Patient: sex F, age 33
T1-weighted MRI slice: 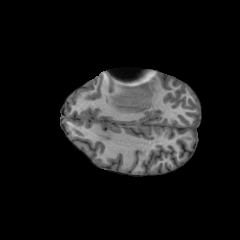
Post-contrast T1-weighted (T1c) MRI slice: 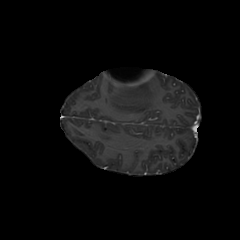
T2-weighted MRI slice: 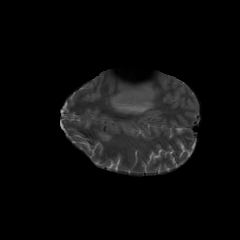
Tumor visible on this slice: yes
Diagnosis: Glioblastoma, IDH-wildtype
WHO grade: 4